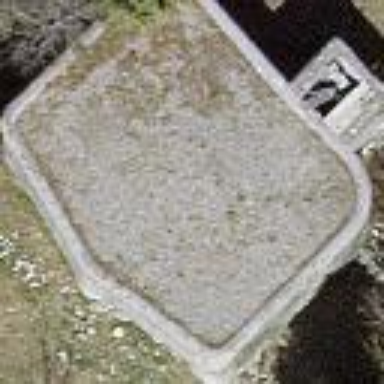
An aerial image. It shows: Military bunker.